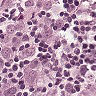
Metastatic tissue present: yes